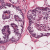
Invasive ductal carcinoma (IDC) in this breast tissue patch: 0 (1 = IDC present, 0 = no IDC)